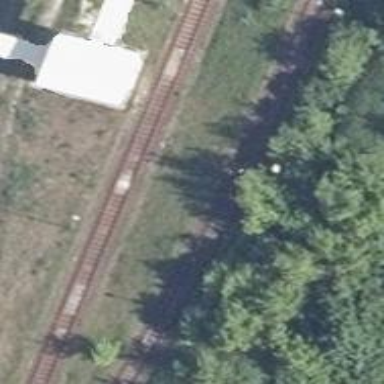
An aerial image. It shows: Rail spur service.